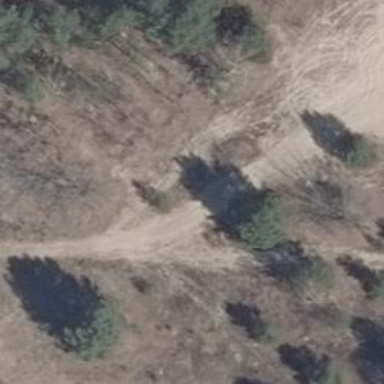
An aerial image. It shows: Sandy path with very rough surface.